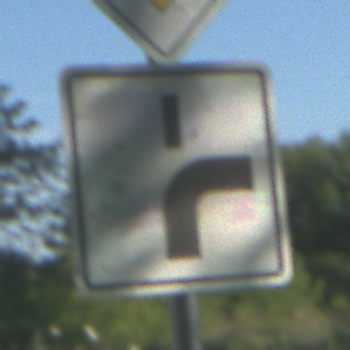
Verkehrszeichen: VerlaufVorfahrtsstrasse8
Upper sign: Vorfahrtsstrasse
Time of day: MorningAfternoon
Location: Outdoor (Nature)
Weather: Clear
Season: NotSpecified
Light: Natural